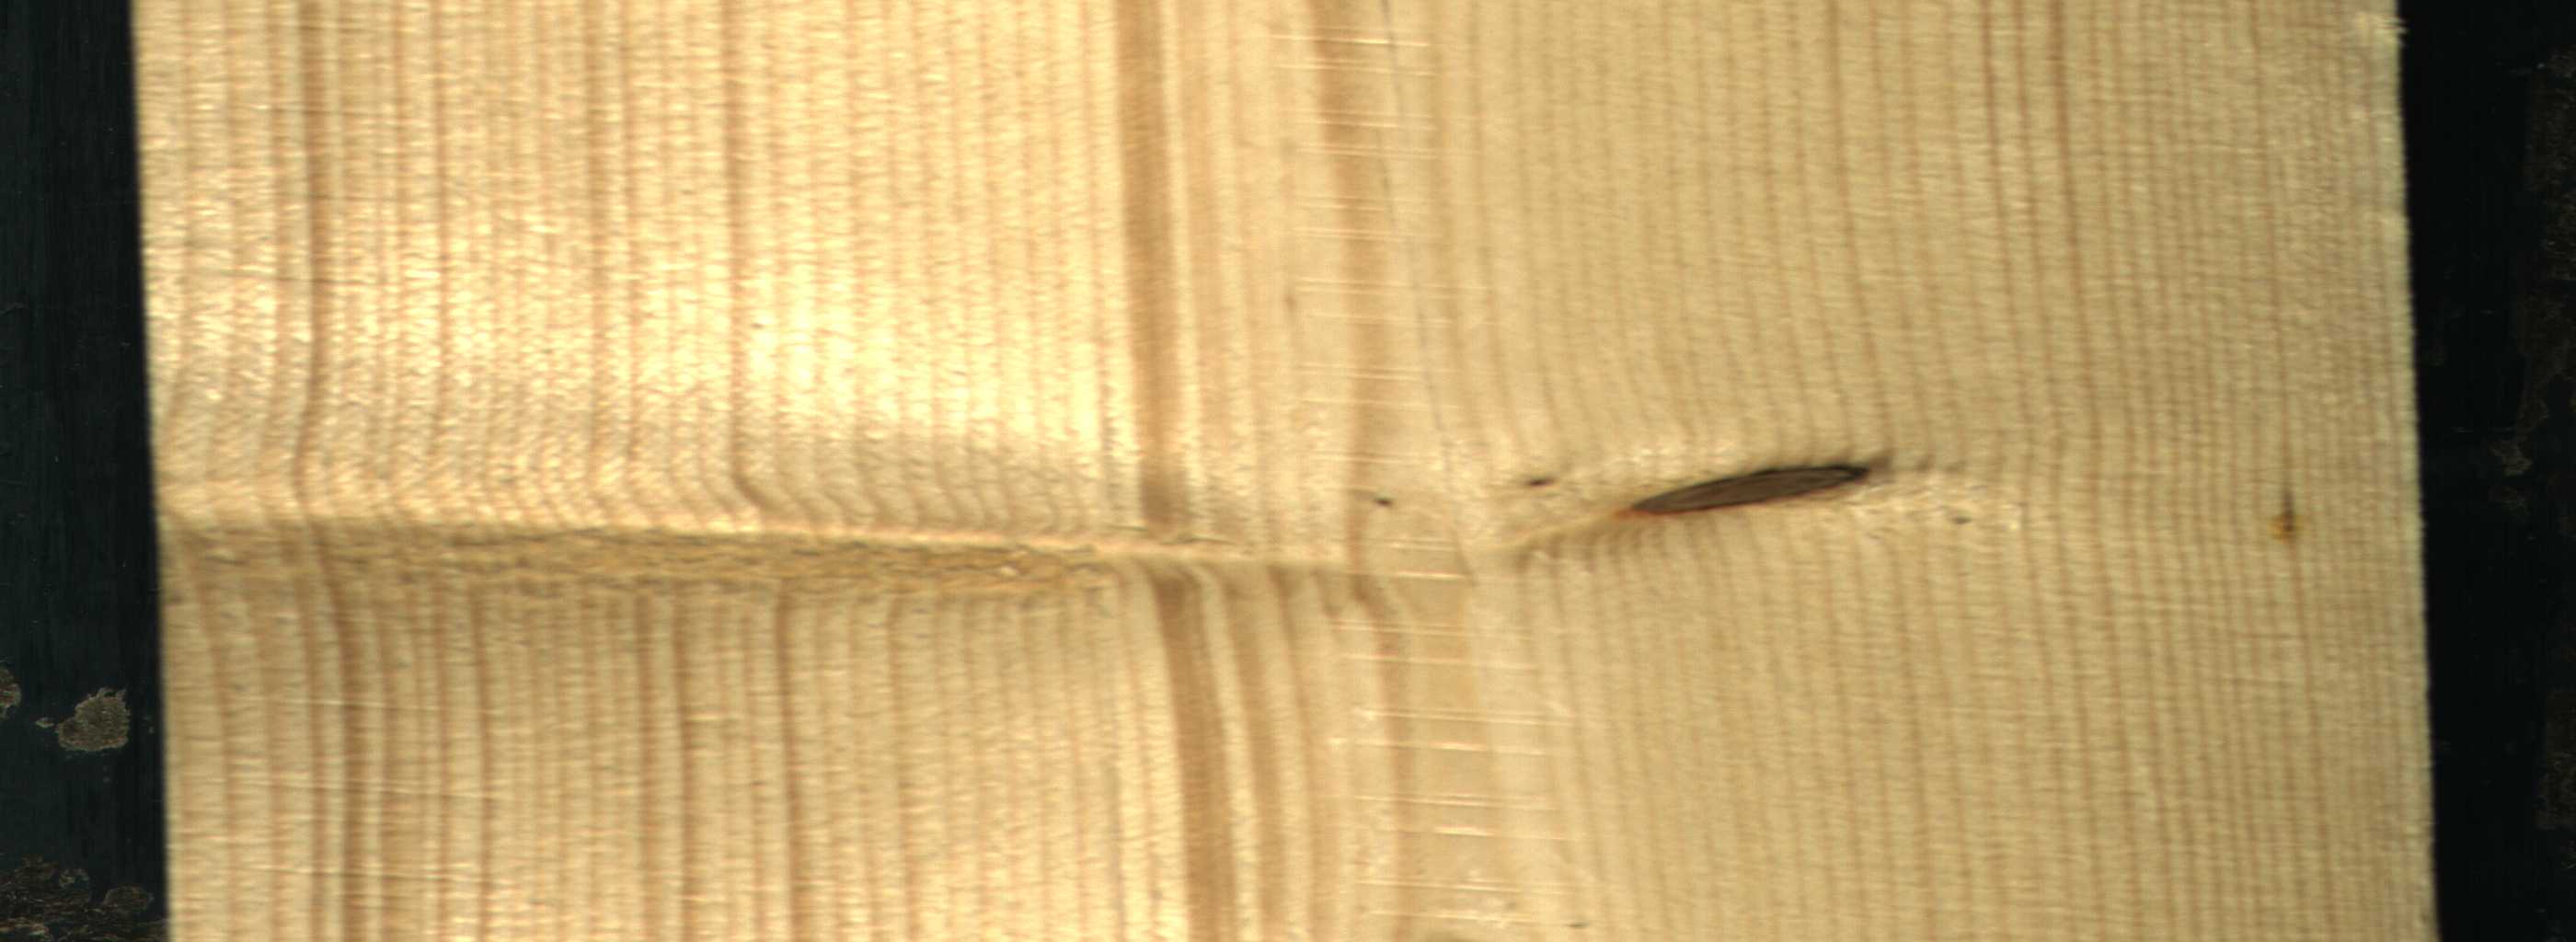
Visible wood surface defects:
Dead_Knot